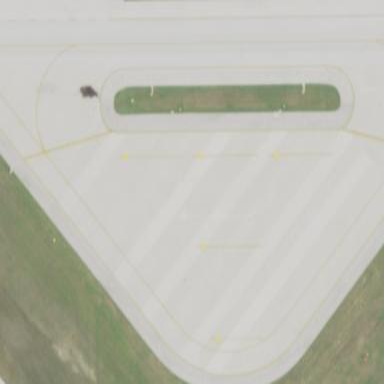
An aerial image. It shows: Apron at the airport.